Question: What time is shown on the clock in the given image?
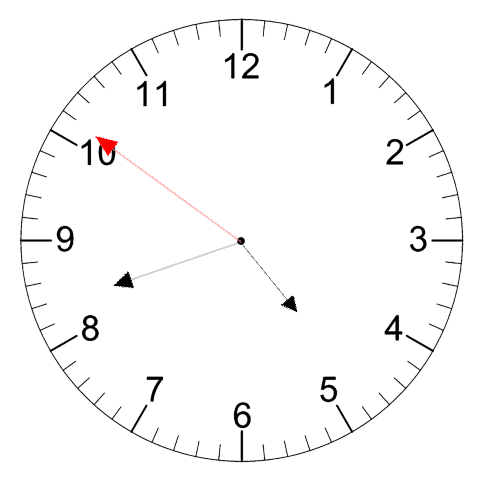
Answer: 04:41:51